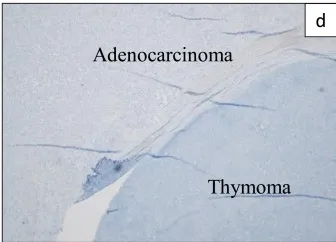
The pathological finding of this tumor. But negative for TTF-1.
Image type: pathology (immunostaining)